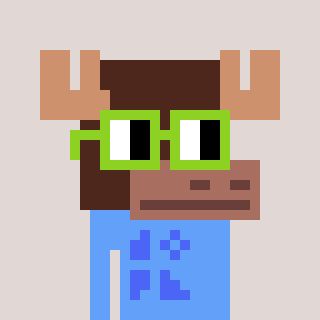
a pixel art character with square light green glasses, a moose-shaped head and a blue-colored body on a warm background